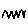
Label: zigzag